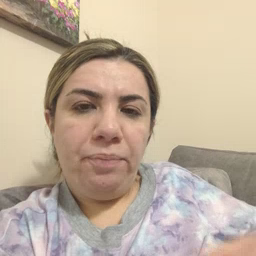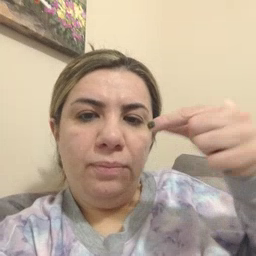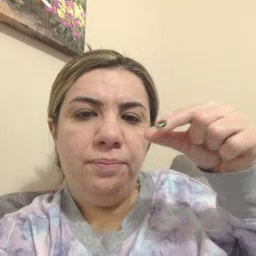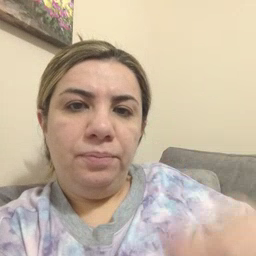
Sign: green